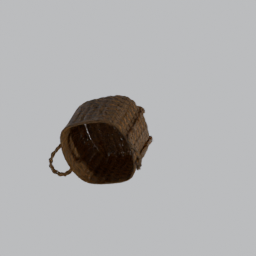
Label: tools